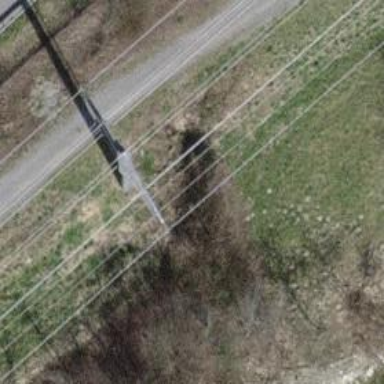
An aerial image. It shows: There are 10 cables for the power line in the image.